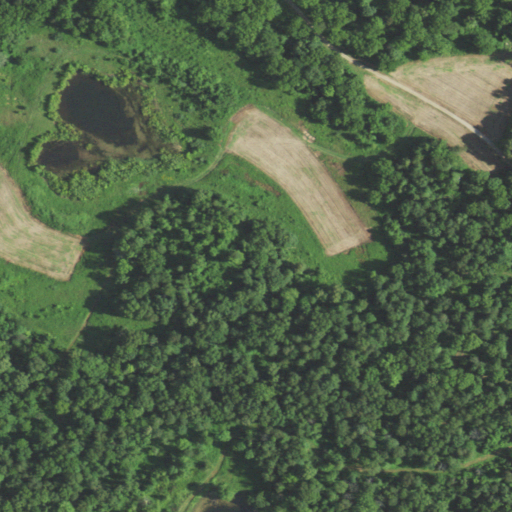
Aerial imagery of mountain in Illinois named Indian Mound containing deciduous forest, pasture, and open water